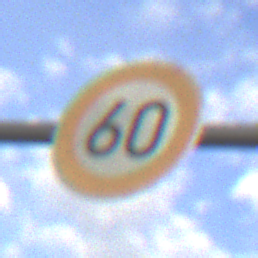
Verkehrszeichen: Geschwindigkeit60
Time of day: MorningAfternoon
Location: Outdoor (Suburban)
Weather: PartlyCloudy
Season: NotSpecified
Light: Natural